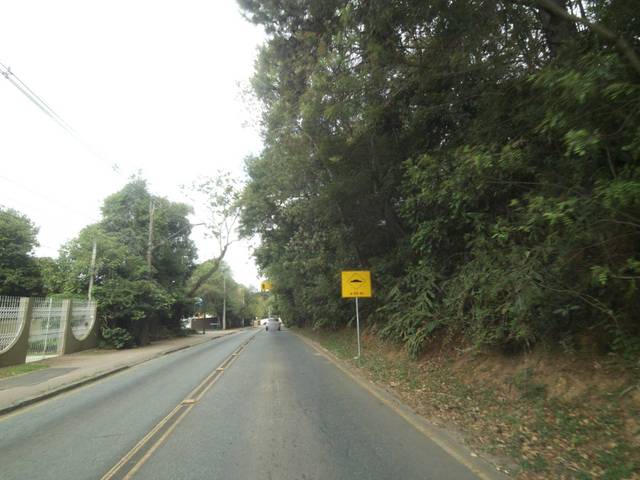
Region: Brazil
Coordinates: -25.386, -49.274